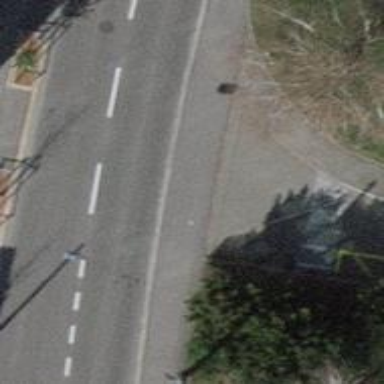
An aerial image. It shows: Unmarked crossing with traffic calming table on the road.